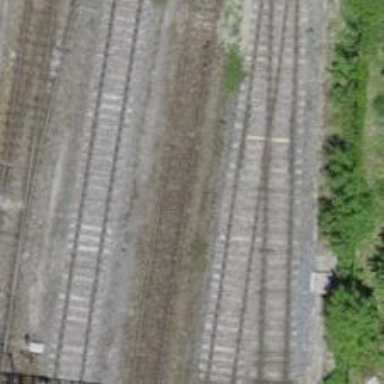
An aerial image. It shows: Railway switch.